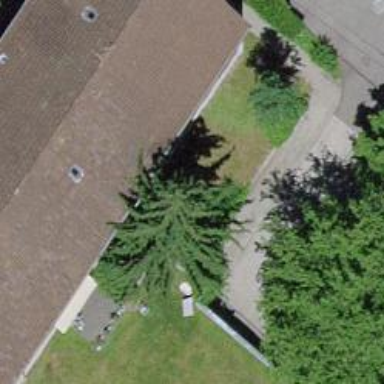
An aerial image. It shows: Evergreen needle-leaved tree.